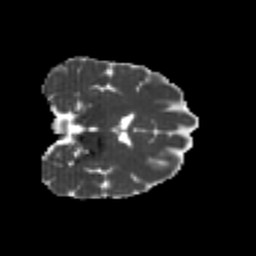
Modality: MD
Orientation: coronal
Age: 21
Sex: female
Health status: healthy
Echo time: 0.074 s